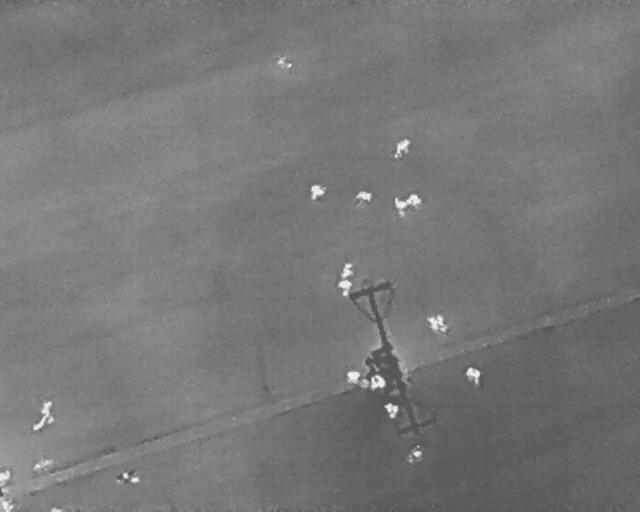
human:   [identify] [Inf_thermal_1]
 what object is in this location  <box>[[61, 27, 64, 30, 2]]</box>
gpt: <ref>1 medium person at the top</ref>